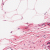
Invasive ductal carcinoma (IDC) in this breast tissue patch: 0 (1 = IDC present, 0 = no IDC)